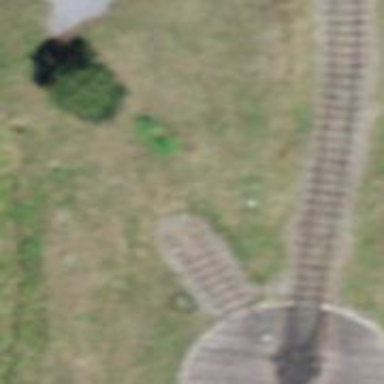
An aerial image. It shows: Railway buffer stop.